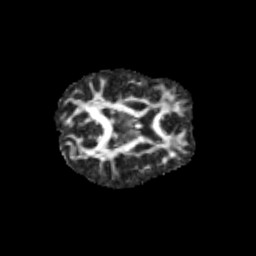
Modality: FA
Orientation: axial
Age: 10
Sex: male
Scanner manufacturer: siemens
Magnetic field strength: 3 T
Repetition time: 3.8 s
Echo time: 0.07 s